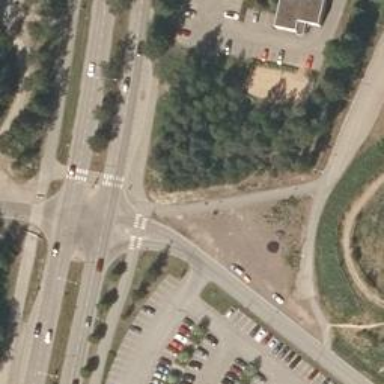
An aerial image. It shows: Asphalt cycleway with uncontrolled zebra crossing. The crossing has island for safety.